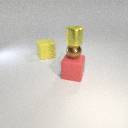
small brown metal sphere above large red rubber cube